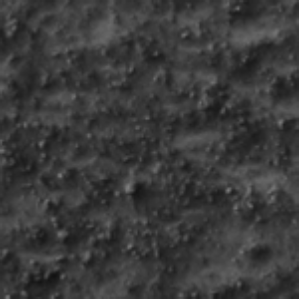
Label: frost